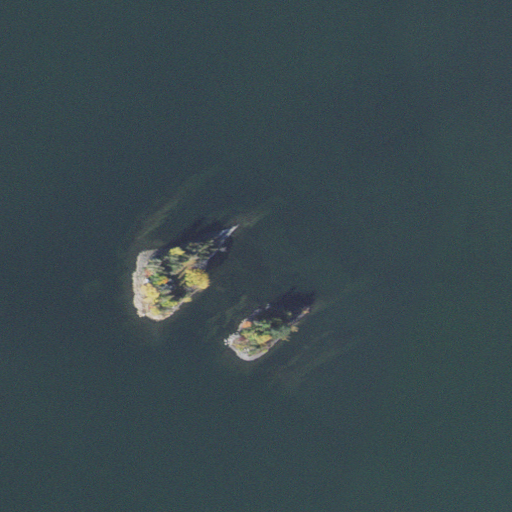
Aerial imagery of island in Vermont named Dean Island containing only open water